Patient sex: F
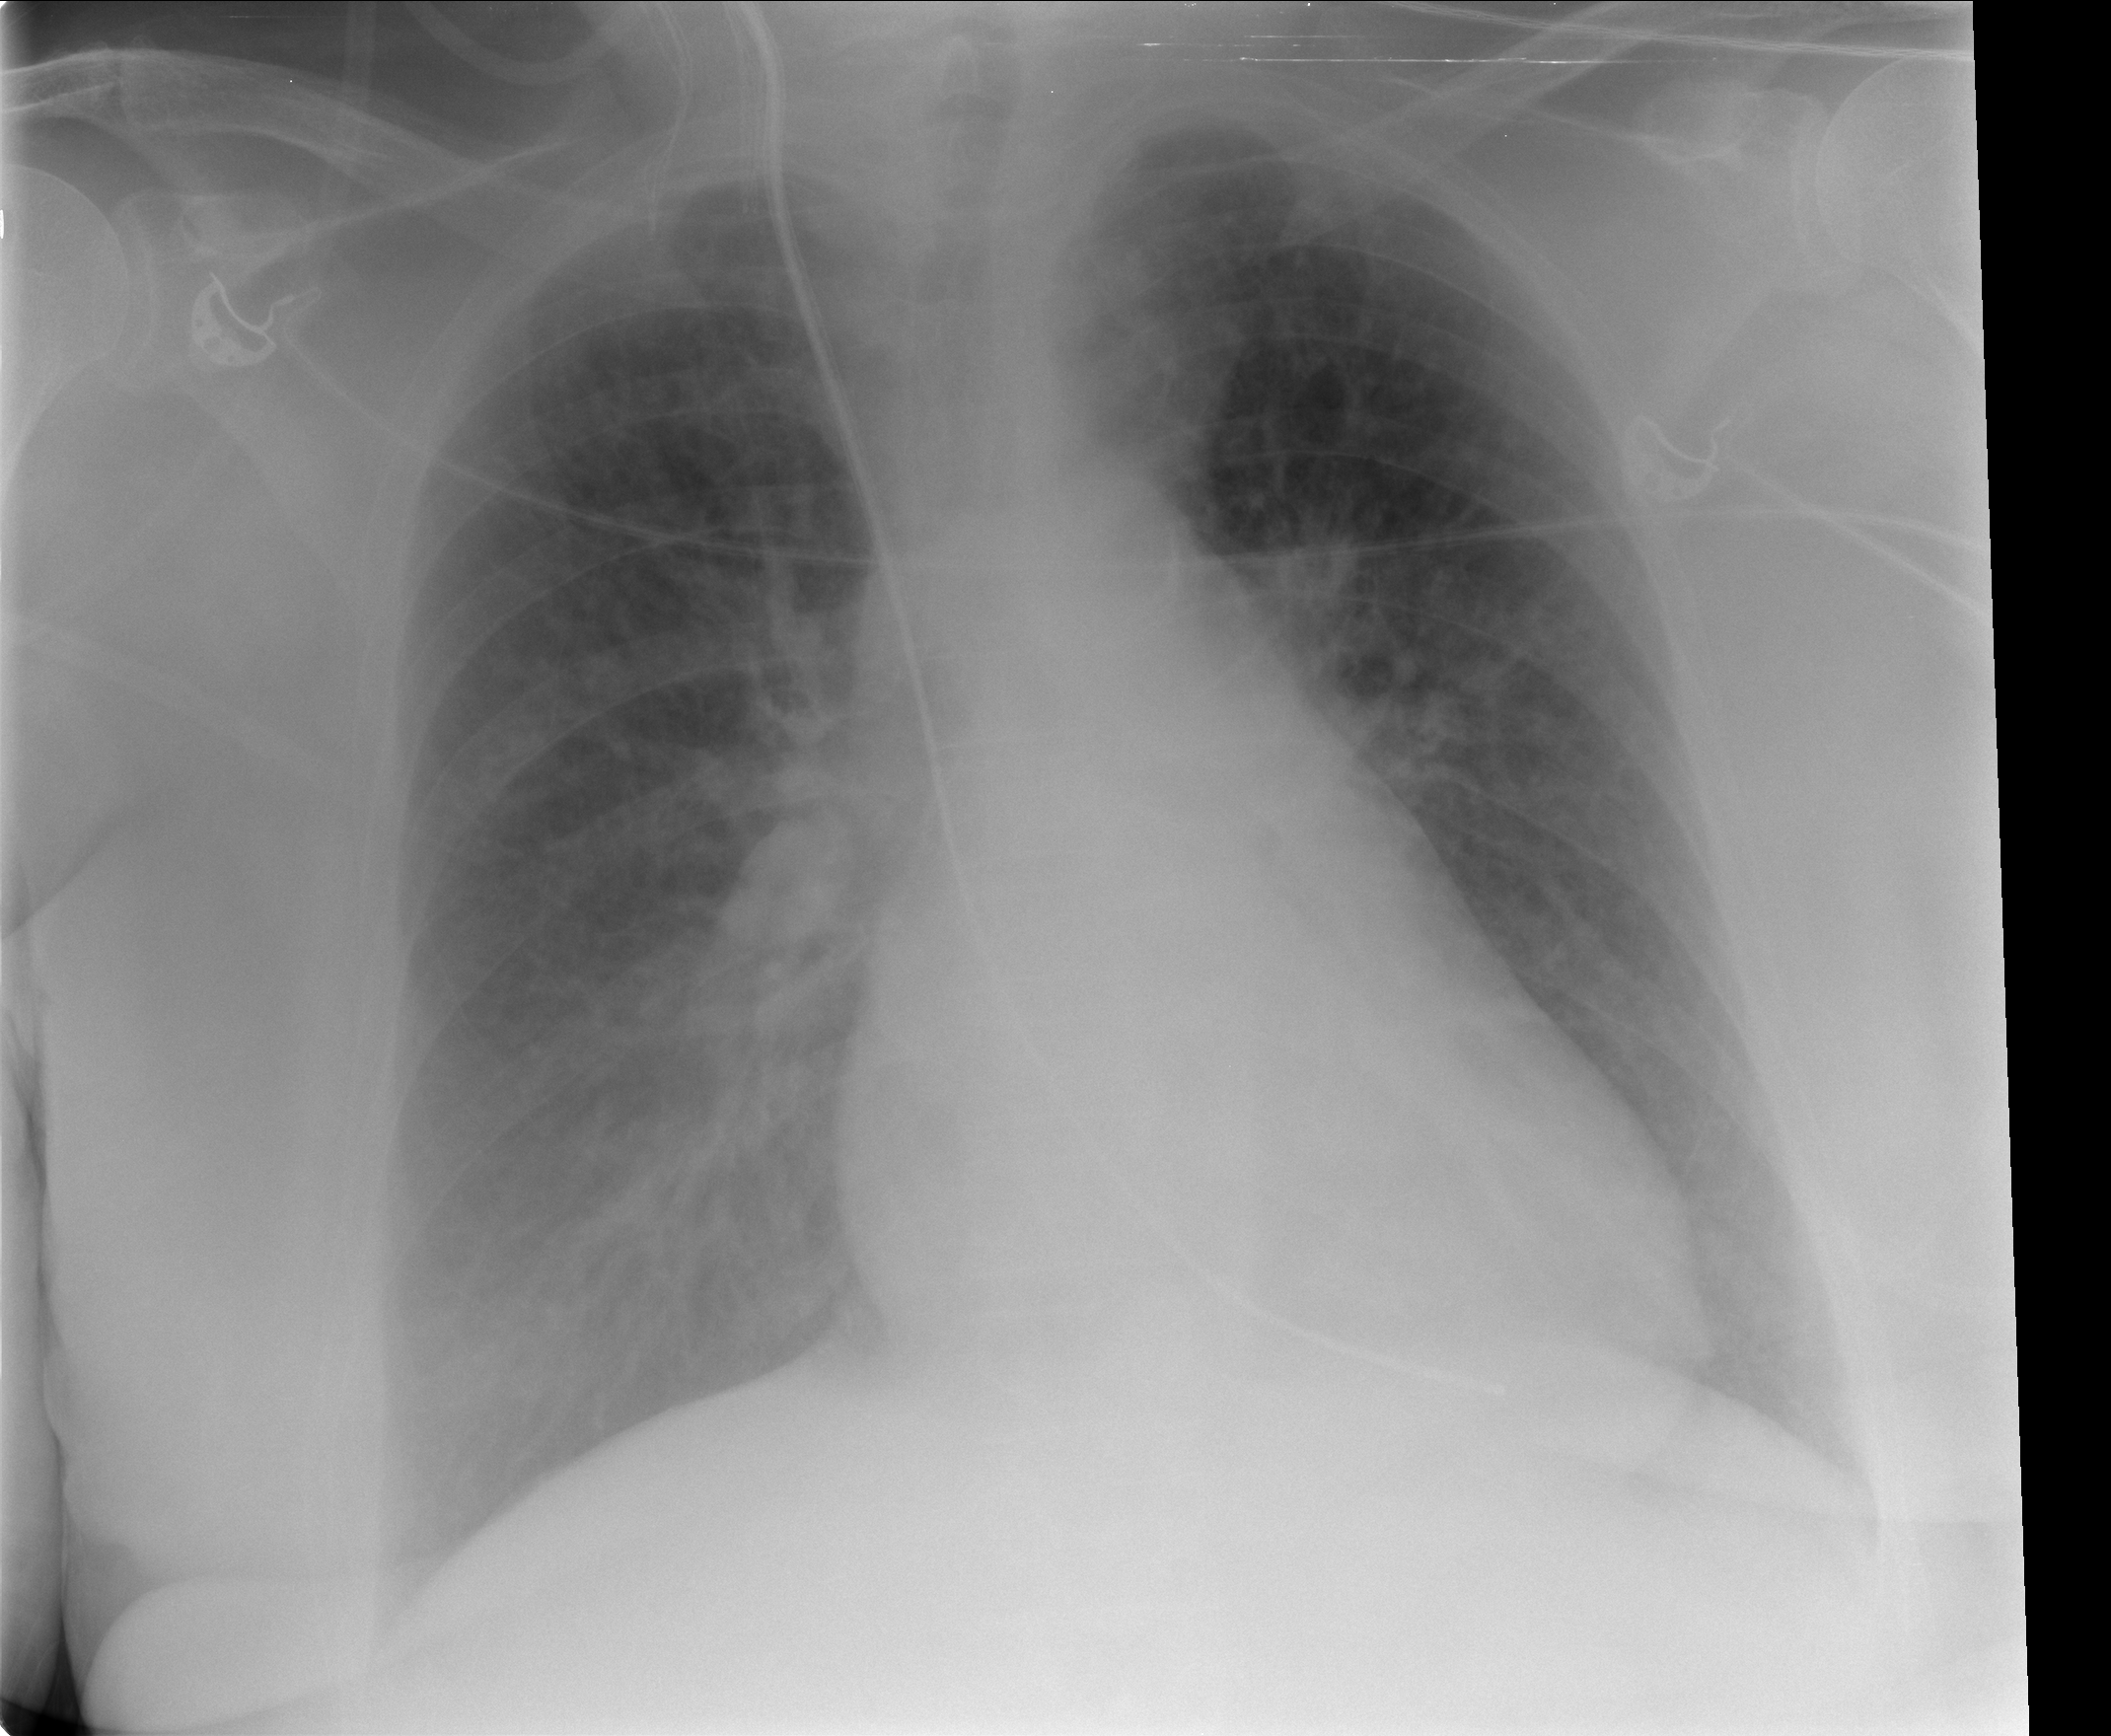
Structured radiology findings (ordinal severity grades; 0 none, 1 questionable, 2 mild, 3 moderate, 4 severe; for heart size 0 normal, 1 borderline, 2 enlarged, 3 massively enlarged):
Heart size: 2
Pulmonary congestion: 2
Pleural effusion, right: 2
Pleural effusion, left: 2
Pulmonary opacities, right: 2
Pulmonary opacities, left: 2
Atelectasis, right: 2
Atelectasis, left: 2